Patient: sex M, age 36
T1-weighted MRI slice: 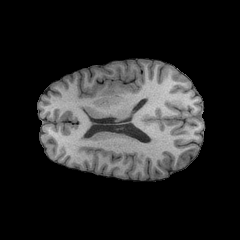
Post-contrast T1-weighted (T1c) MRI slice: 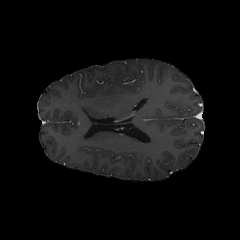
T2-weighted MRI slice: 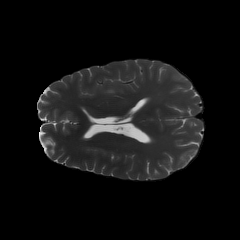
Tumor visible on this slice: yes
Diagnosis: Astrocytoma, IDH-mutant
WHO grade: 3